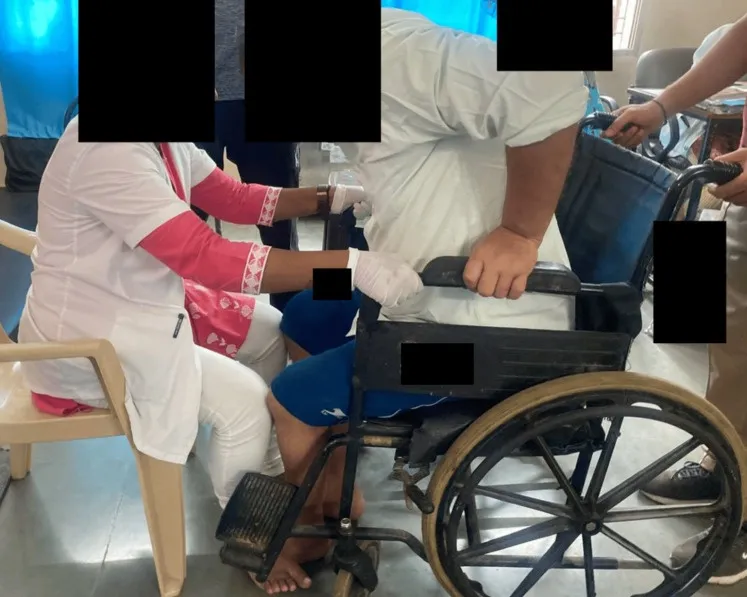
Sit to stand with minimum support (patient initiating standing).
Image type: medical_photograph (oral_photograph)